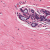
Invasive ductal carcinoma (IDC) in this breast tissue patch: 0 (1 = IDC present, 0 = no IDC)